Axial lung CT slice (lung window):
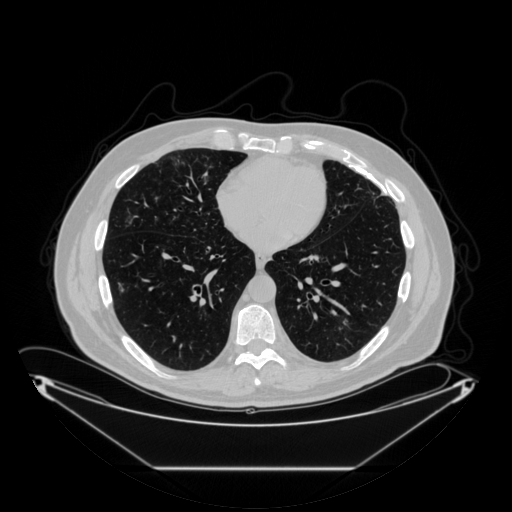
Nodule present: no